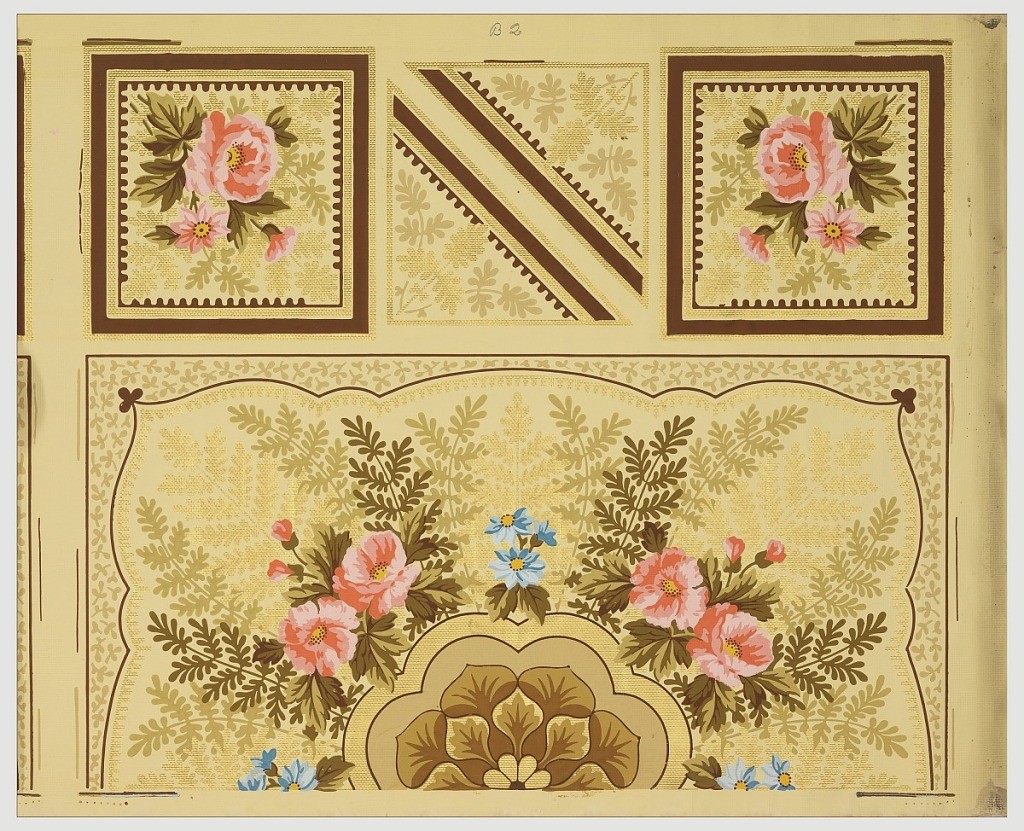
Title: Ceiling medallion
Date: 1875–1906
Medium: Block-printed
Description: Set within a square framework, central stylized floral motif, surrounded by pink roses, small blue flowers and fern fronds. Three smaller square frameworks are directly opposite. The frame on either end containing a large pink rose, while the middle square contains a diagonal band.